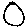
Label: circle